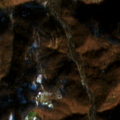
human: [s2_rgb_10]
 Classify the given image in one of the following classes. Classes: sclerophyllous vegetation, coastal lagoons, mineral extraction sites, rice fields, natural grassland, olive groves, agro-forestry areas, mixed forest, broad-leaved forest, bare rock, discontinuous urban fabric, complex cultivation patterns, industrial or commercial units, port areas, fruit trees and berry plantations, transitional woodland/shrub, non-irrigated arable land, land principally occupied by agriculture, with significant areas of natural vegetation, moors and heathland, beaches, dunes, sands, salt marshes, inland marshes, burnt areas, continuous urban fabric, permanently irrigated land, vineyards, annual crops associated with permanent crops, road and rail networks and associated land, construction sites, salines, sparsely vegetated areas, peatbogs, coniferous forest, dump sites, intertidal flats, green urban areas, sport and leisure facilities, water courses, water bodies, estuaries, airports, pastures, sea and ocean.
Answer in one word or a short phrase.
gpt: complex cultivation patterns, broad-leaved forest